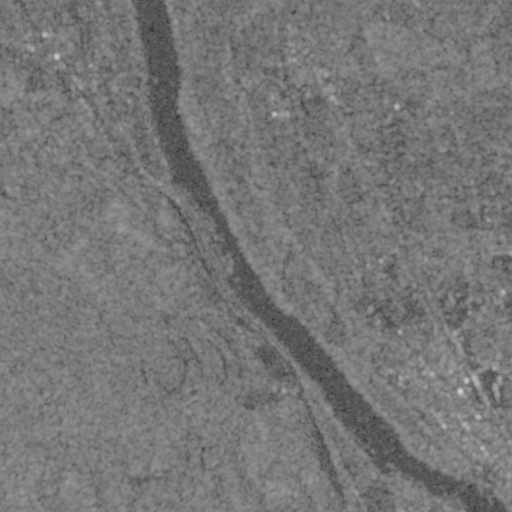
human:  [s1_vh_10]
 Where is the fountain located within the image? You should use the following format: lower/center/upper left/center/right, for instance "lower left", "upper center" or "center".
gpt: The fountain is located in the lower right of the image.
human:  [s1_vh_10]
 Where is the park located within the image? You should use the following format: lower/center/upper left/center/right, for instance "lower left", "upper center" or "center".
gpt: There is no park in the image.

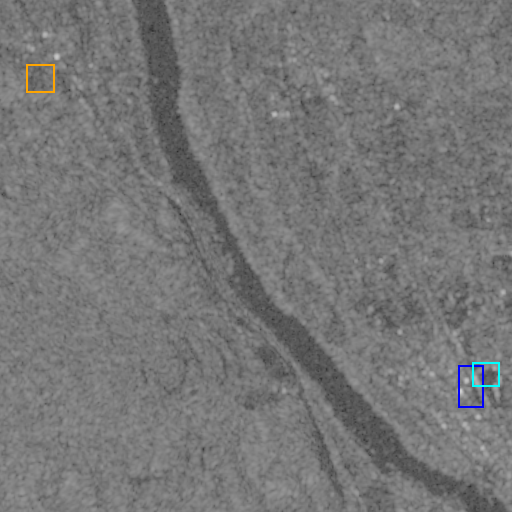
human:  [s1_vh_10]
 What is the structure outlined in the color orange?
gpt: The structure outlined in orange is a park.
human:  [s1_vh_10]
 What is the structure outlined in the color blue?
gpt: The structure outlined in blue is a building.
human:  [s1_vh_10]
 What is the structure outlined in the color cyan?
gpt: The structure outlined in cyan is a building.
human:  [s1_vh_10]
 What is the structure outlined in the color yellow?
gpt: There is no yellow outline.